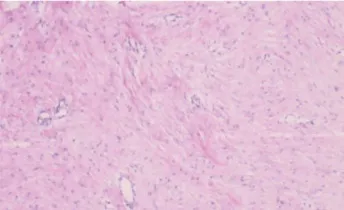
(A) HE staining showing the fibromatosis.
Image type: pathology (h&e)